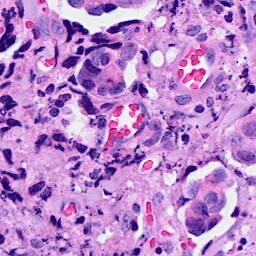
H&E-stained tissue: Breast